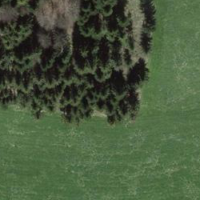
EUNIS habitat code: 52
Species observed at this site:
Urtica dioica